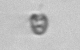
Label: Pyramimonas